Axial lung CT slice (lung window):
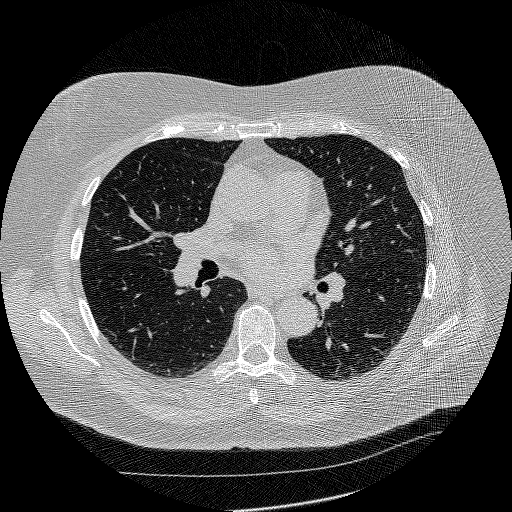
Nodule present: no